Question: I implement operator overloading for both >> and <<
it seems there is no problem with <<
but for implementing operator>> like following , I got a runtime error
'''
QDataStream & operator>> (QDataStream & stream, chromosome & myChromosome){
myChromosome = chromosome();
double len, wing1, wing2, tail, head;
int index;
stream >> head >> len >> tail >> wing1 >> wing2 >> index;
myChromosome.setChromosomeHeadLength(head);
myChromosome.setChromosomeLength(len);
myChromosome.setChromosomeTailLength(tail);
myChromosome.setChromosomeWing1Length(wing1);
myChromosome.setChromosomeWing2Length(wing2);
myChromosome.setIndex(index);
return stream;
}
'''
I debug this part, and program stoped (runtime error), when i get to 'myChromosome.setChromosomeHeadLength(head);'
code for chromosome:
'''
chromosome::chromosome()
{
chromosomeLength = 0;
chromosomeHeadLength = 0;
chromosomeTailLength = 0;
chromosomeWing1Length = 0;
chromosomeWing2Length = 0;
index = 0;
topLeftX=0;
topLeftY=0;
bottomRightX=0;
bottomRightY=0;
}
...
void chromosome::setChromosomeLength(double lenght){
chromosomeLength = lenght;
}
void chromosome::setChromosomeHeadLength(double lenght){
chromosomeHeadLength = lenght;
}
void chromosome::setChromosomeTailLength(double lenght){
chromosomeTailLength = lenght;
}
void chromosome::setChromosomeWing1Length(double lenght){
chromosomeWing1Length = lenght;
}
void chromosome::setChromosomeWing2Length(double lenght){
chromosomeWing2Length = lenght;
}
'''
when I run the program, error is:
and when I debug it, I got this

EDIT 2:
more code, using operator>> and <<
'''
void TabView::save(QDataStream &stream)
{
stream << numberOfChromosomes;
for(int i = 0; i < numberOfChromosomes; i++){
stream << chromosomes[i];
}
...
}
bool TabView::load(QDataStream &stream){
stream >> numberOfChromosomes;
for(int i = 0; i < numberOfChromosomes; i++){
stream >> chromosomes[i];
}
...
}
'''
any idea is appreciated.
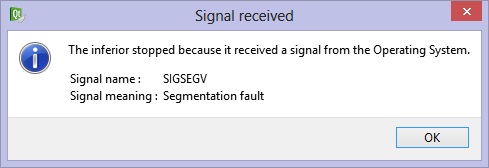
Answer: '''
QDataStream & operator>> (QDataStream & stream, chromosome & myChromosome){
myChromosome = chromosome();
'''
... omitted
This section looks really wonky to me. Looks to me like you're passing a reference to 'myChromosome' and then constructing a new one directly on top of it. I'm not sure if this is where the segmentation fault is, but it looks like (as other members have noted) a violation of the if you're using dynamically allocated memory.
Since you didn't provide a header definition for class 'myChromosome', my only guess is that when you create a new class using the assignment operator, you're invalidating some memory space. Remember, this is conjecture because you didn't provide a '.h' implementation.